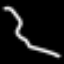
Label: squiggle